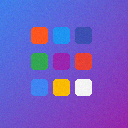
Screen state: on